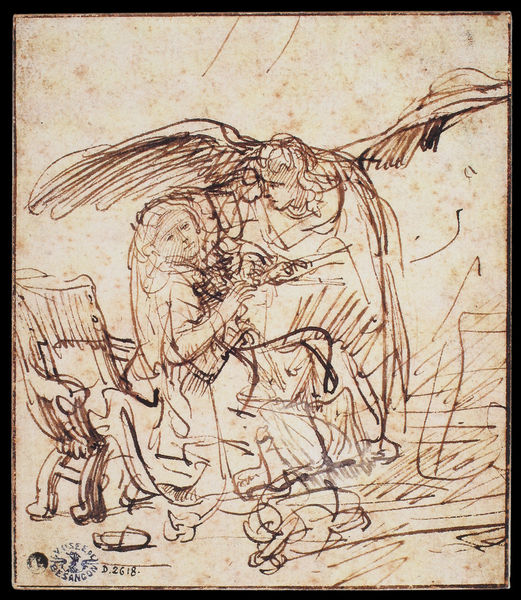
Titel: Verkündigung
Künstler: Harmensz van Rijn Rembrandt
Institution: Besancon, Musee des Beaux-Arts et d’Archeologie
Schlagwörter: feder, flügel, hand, kopf, mann, schatten, sitzen, blume, braun, frau, kleid, skizze, stuhl, tisch, weiss, zeichnung, hund, tier, tuch, gesichter, alte, arm, bibel, gesicht, halten, niederlande, signatur, boden, haare, sessel, kind, mutter, blatt, gebeugt, engel, beine, papier, liegen, rahmung, lehne, studie, grafik, graphik, monochrom, linien, signiert, farblos, sepia, sprechen, weib, fein, katze, tusche, lehnstuhl, jungfrau, schraffur, knien, strich, schraffiert, bleistift, stempel, schuh, entwurf, tinte, flecken, besorgt, sthul, pantoffel, beugen, knieen, schaukelstuhl, harfe, maria, madonna, mutter gottes, erzengel, brau, rötel, verkündigung, römisch, gottesmutter, stockflecken, rohrfeder, gekritzel, nordalpin, unsere liebe frau, heilige maria, engelk, madonna mit dem kind, 1600, 1560, 1660, gottesgebärerin, maria von nazaret, d 2618